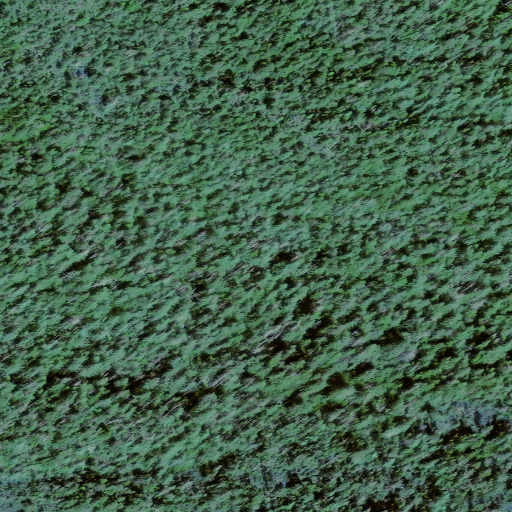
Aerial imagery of island in Alaska named Edwards Island containing only unknown